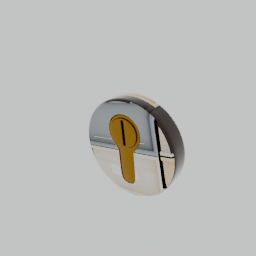
Label: mechanical